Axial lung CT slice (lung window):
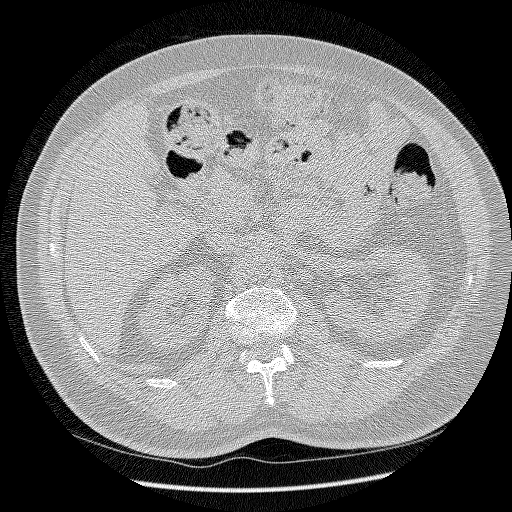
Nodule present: no